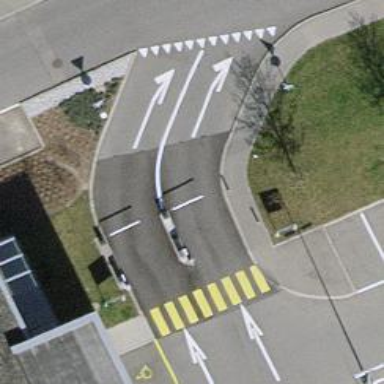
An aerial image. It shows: Lift gate barrier.